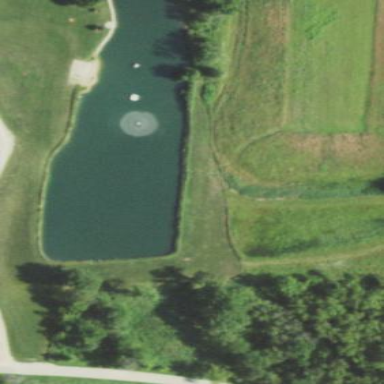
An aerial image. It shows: Serene pond surrounded by nature.